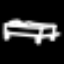
Label: bed